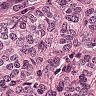
Metastatic tissue present: yes